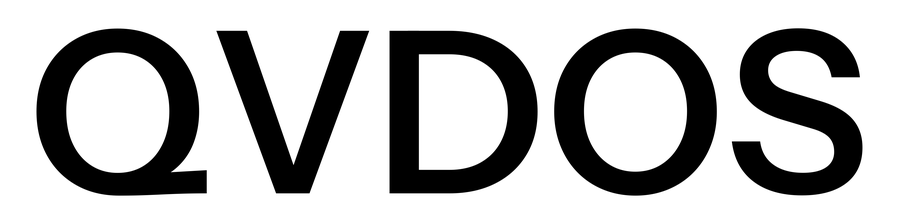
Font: InstrumentSans_SemiBold